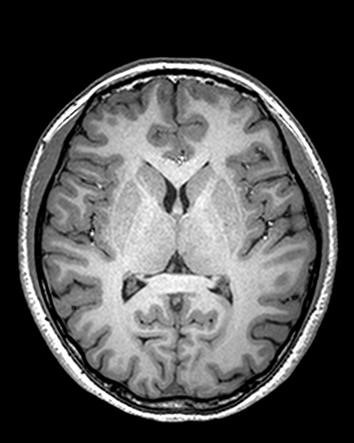
Label: notumor